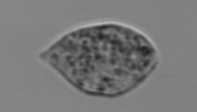
Label: Amoeba